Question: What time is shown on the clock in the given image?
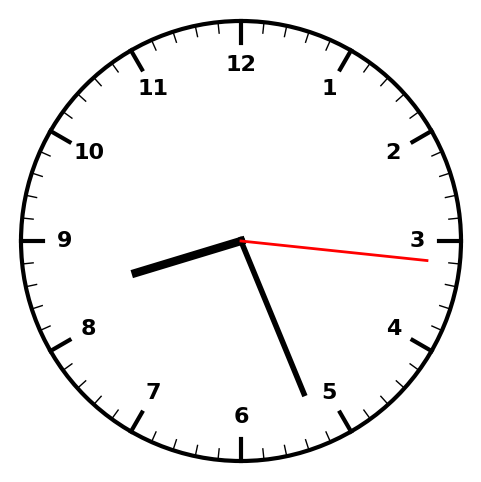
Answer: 08:26:16